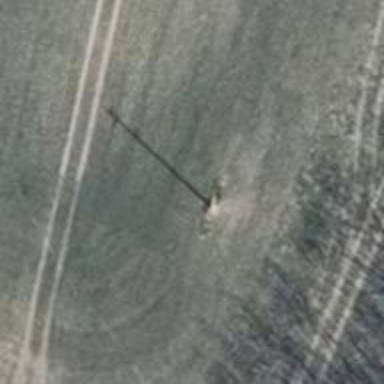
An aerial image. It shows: Power pole.